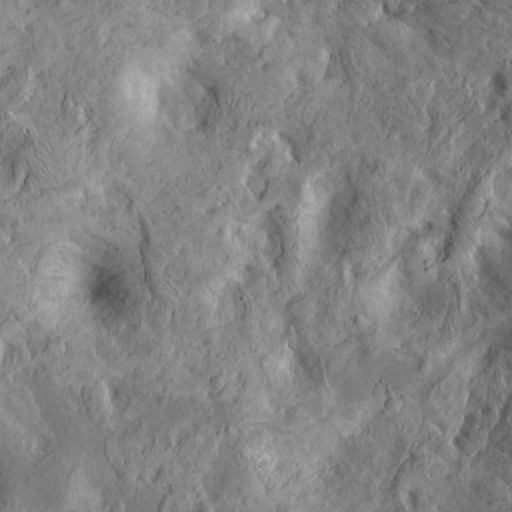
Classes present: Background, Cone